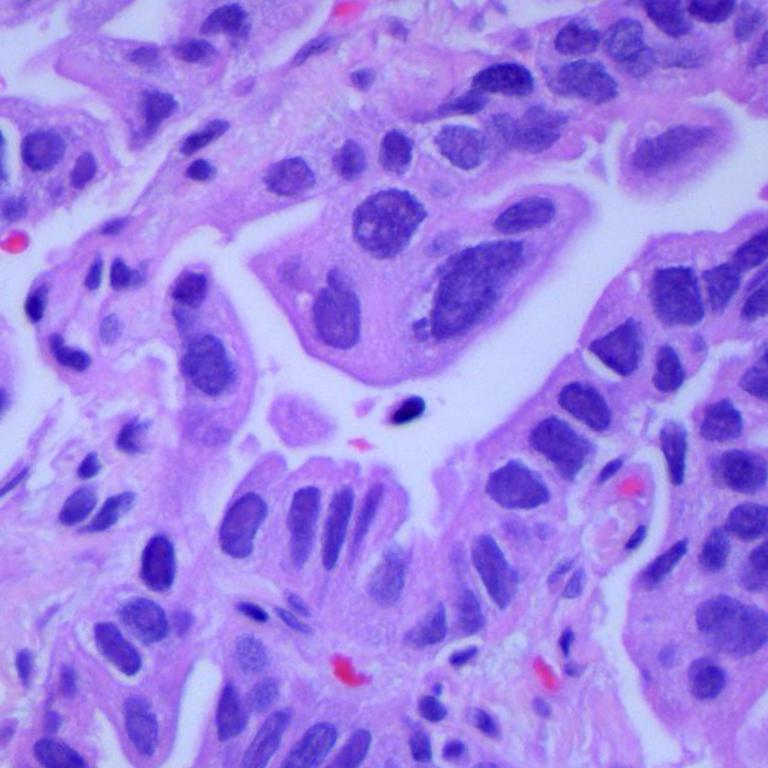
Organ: lung
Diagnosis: adenocarcinomas